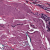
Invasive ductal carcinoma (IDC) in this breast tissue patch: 0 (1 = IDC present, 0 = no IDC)